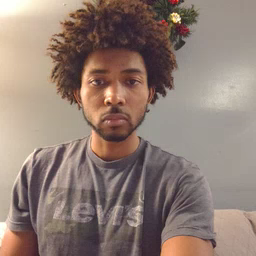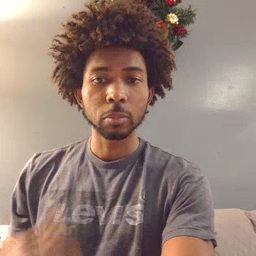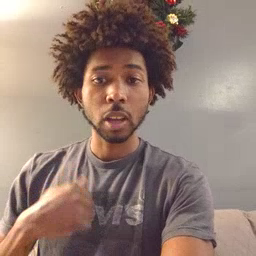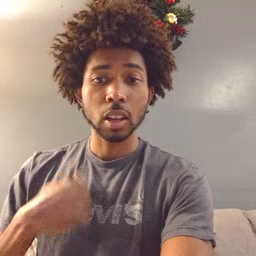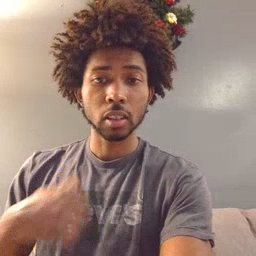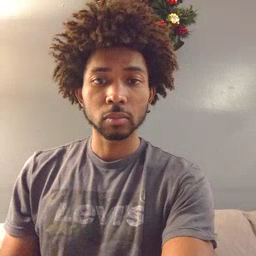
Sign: bath